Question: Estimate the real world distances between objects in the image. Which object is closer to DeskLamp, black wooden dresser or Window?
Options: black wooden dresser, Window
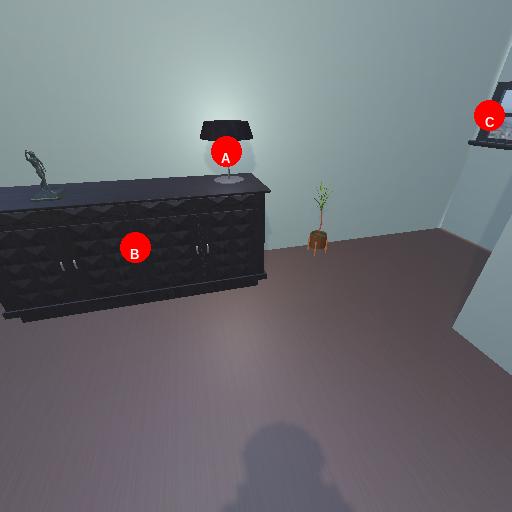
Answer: black wooden dresser